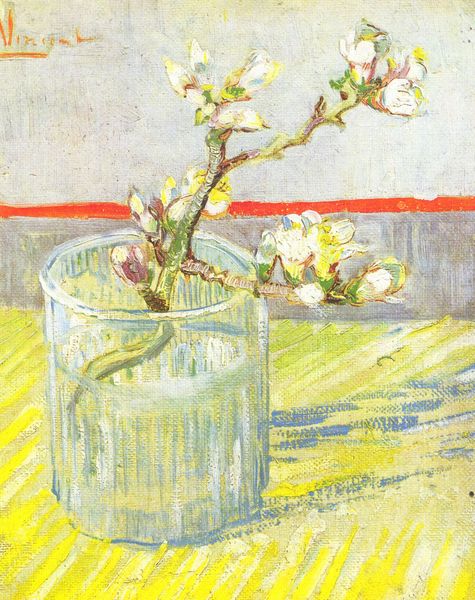
Titel: Mandelblütenzweig
Künstler: Vincent van Gogh
Standort: New York (New York)
Institution: The Metropolitan Museum of Art
Schlagwörter: blau, blätter, gemälde, schatten, wasser, weiß, gelb, grün, impressionismus, äste, blume, blumen, braun, glas, grau, hintergrund, holz, kreide, licht, orange, tisch, zeichnung, blüte, blüten, rot, tuch, wand, sockel, signatur, tischdecke, tischtuch, öl, ast, weide, kirche, pastos, decke, blatt, pflanze, rosa, krug, schalen, stilleben, stillleben, vase, moderne, lila, violett, van gogh, rand, wasse, red, white, black, duktus, green, painting, table, tapete, wall, yellow, streifen, flowers, pink, reflection, plant, frühling, kühle, name, holztisch, gefäß, helligkeit, linie, zweig, wasserglas, strich, tischplatte, vincent van gogh, öffnung, knospe, knospen, flower, apple, durchsichtig, gehölz, water, apfelbaum, light, plants, color, impressionism, purple, shadow, line, sketch, behälter, bouquet, glass, wachstum, kirsche, bright, vincent, still life, spring, leaves, vibrierend, lines, cup, beautiful, tischtusch, schattten, colour, baumblüte, kirschblüte, stripe, bud, blütenzweig, wide, japonisme, weidenkätzchen, kirschblüten, trieb, waagerechte, branch, stick, zitronengelb, short, stem, blossom, glase, indoor, apfelblüten, kastanienblüten, kirschzweig, nice, jar, impresionism, cherry, bloom, vinvent, twig, grow, buds, stalk, apfelzweig, vace, solo, blossoms, rot linie, 1888, blue'white, apple blossom, blosson, glass cup, vingal, flourishing, gelbe tischdecke